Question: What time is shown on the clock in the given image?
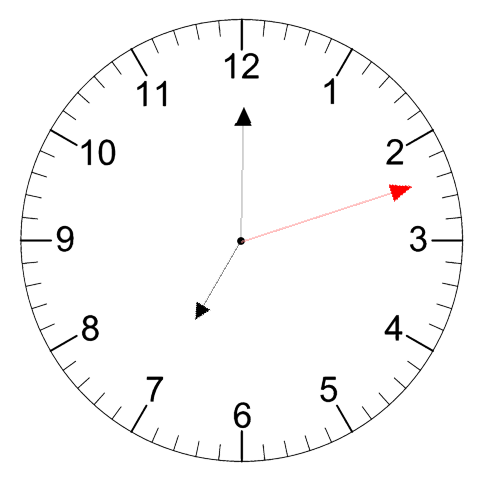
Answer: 07:00:12